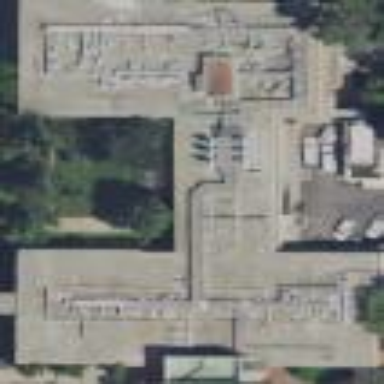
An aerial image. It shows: University building.